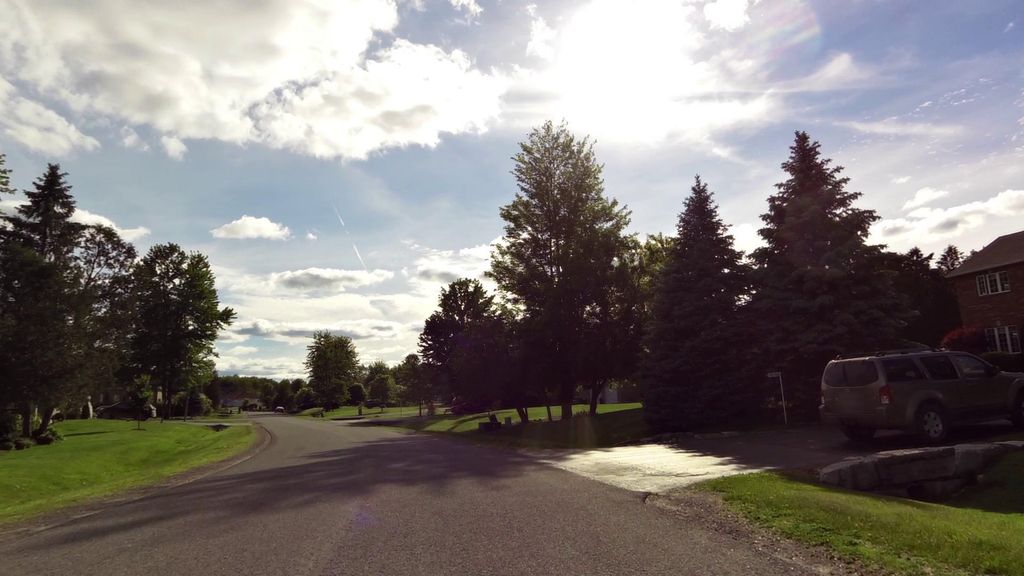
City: ottawa-gatineau